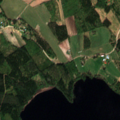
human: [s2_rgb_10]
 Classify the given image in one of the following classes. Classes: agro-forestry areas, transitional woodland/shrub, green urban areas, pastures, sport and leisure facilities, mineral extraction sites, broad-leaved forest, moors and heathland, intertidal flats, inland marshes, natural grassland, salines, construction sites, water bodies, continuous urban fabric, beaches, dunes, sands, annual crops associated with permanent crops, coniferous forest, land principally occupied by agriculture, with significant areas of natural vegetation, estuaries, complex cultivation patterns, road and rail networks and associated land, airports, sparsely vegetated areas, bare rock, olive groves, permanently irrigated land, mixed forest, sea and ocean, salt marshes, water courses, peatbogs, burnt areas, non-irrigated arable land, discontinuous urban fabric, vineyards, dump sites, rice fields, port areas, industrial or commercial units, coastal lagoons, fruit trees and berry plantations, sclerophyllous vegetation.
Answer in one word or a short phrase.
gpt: land principally occupied by agriculture, with significant areas of natural vegetation, coniferous forest, mixed forest, water bodies